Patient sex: F
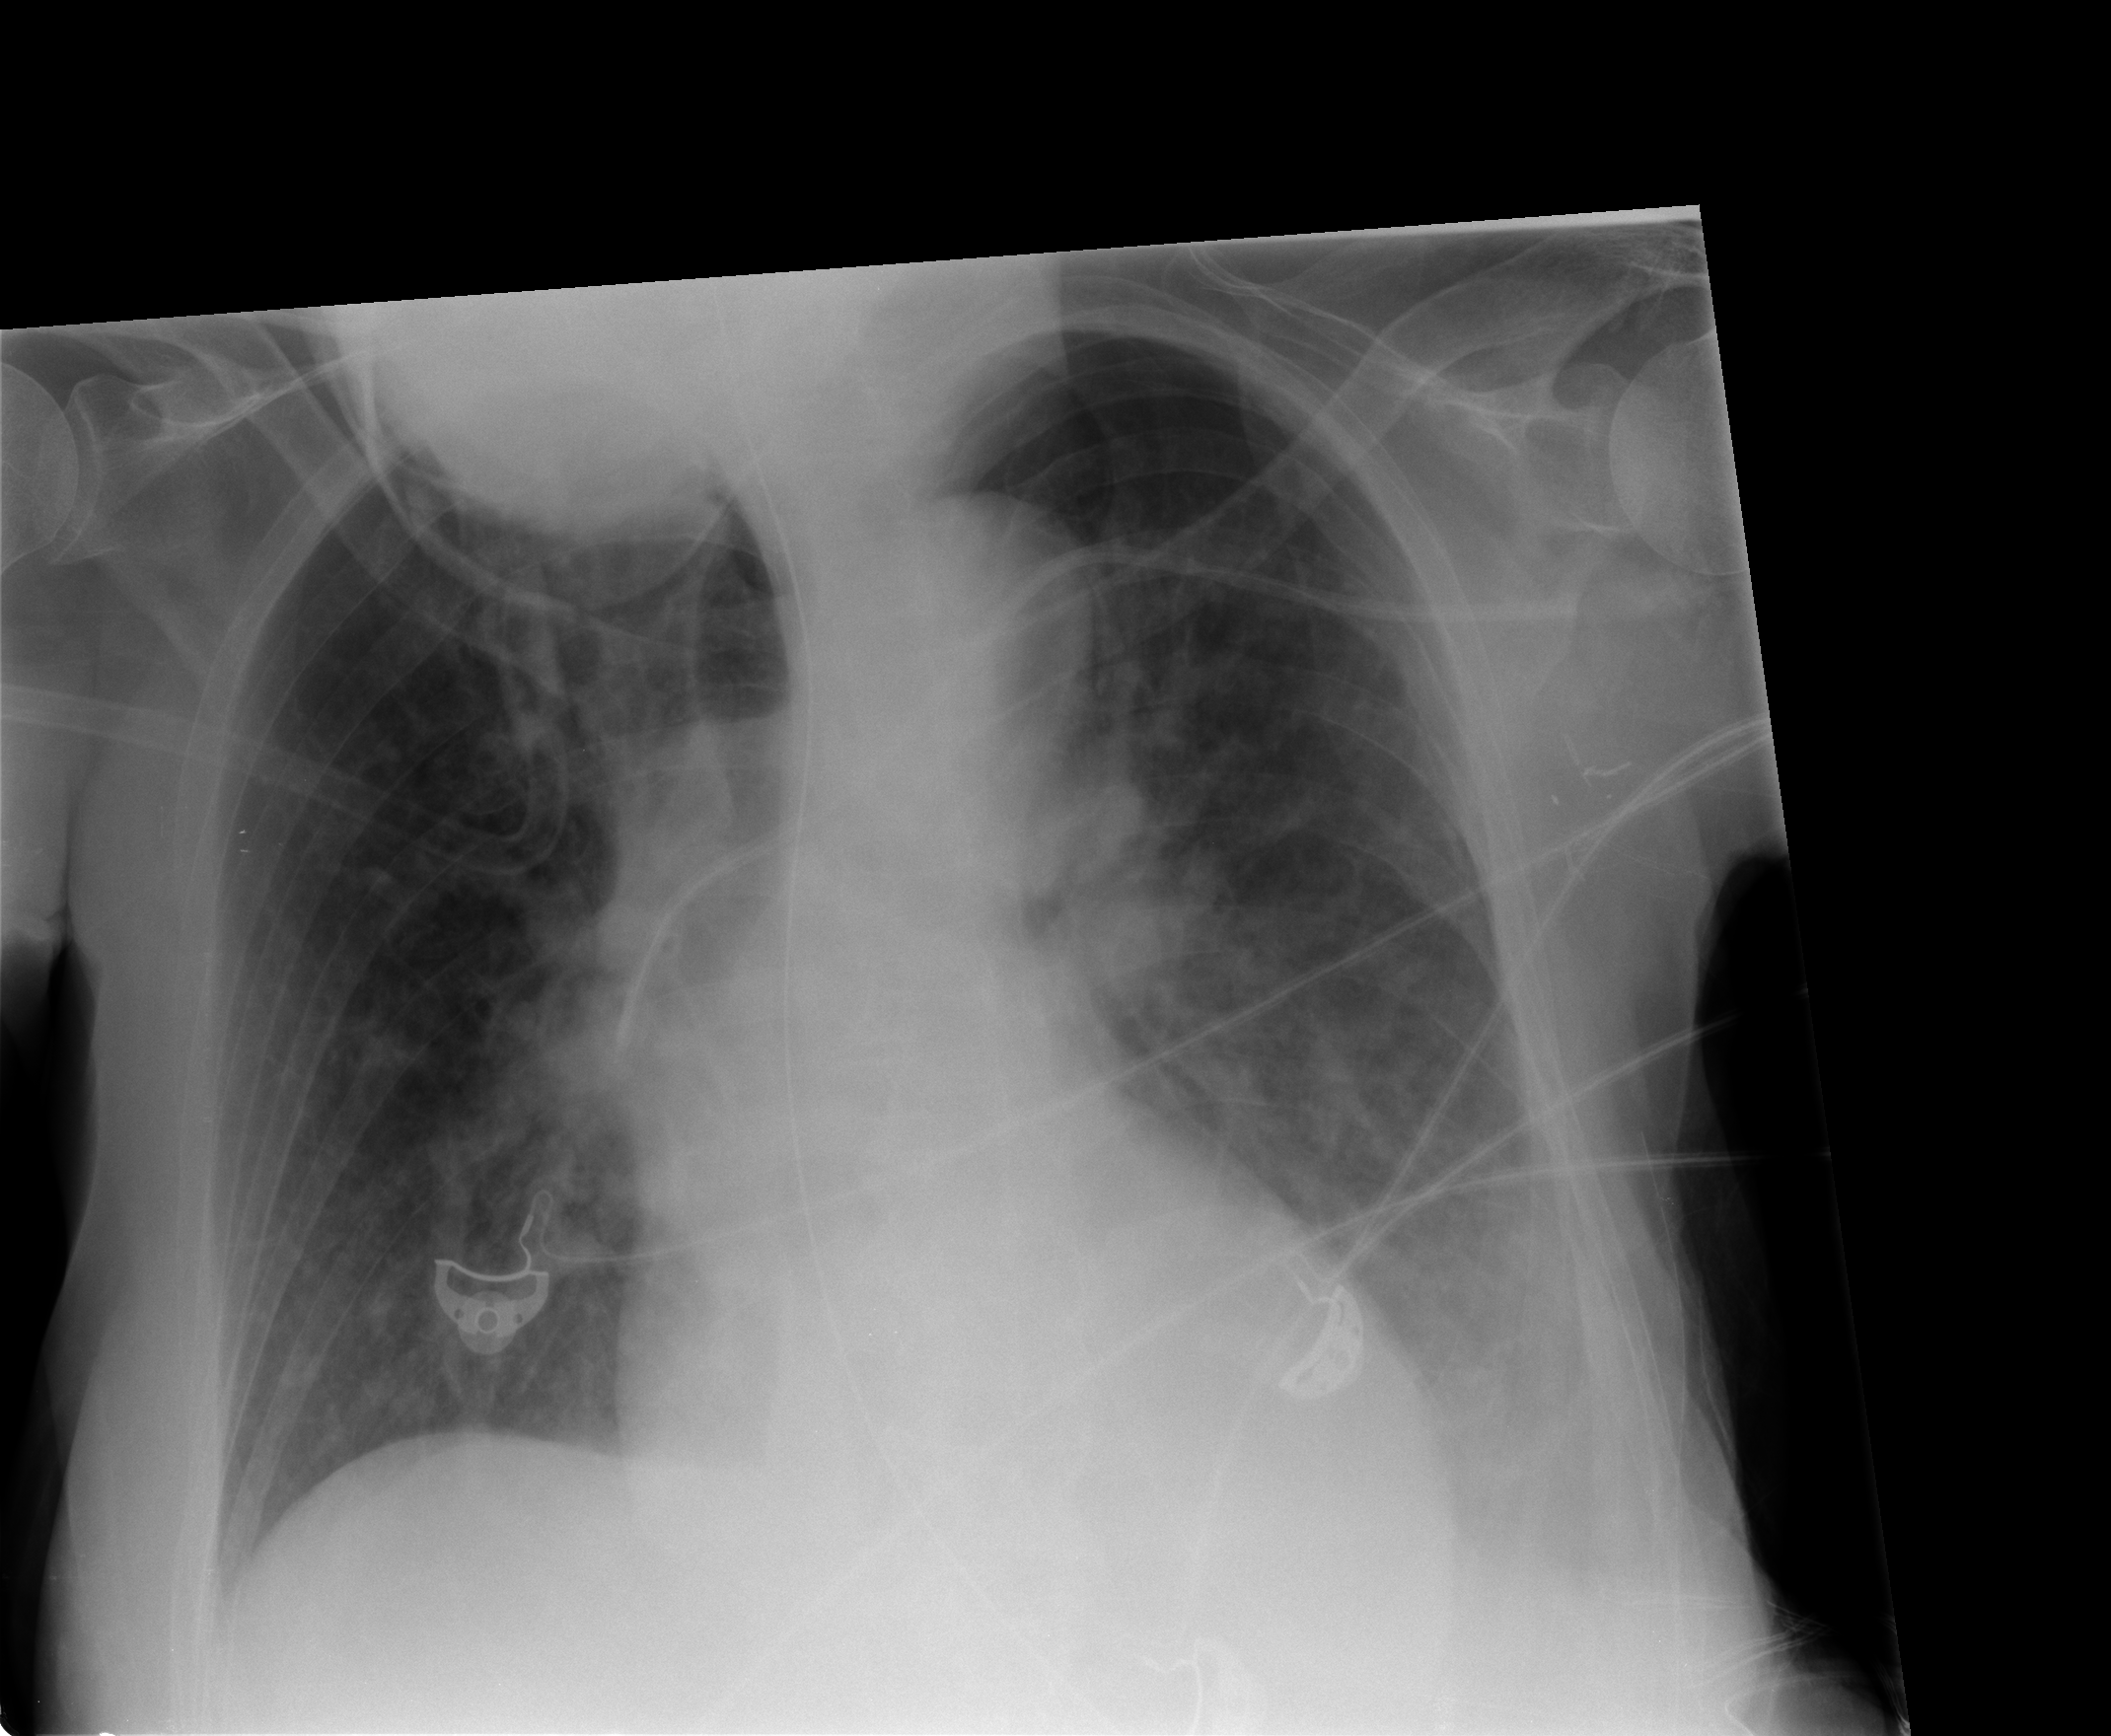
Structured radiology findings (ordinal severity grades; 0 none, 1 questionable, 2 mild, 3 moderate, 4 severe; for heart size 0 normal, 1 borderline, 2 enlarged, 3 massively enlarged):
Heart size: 0
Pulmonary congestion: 1
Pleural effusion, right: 0
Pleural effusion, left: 2
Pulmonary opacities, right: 0
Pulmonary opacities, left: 0
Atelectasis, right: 0
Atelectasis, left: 2